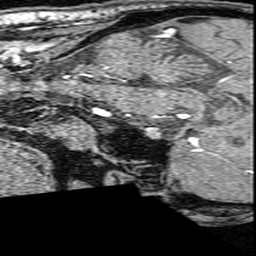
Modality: angio
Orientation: sagittal
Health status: ill
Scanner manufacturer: siemens
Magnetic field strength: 3 T
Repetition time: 0.022 s
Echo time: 0.00395 s